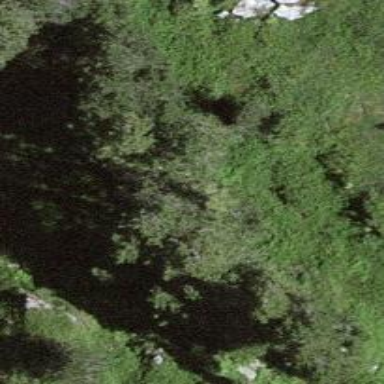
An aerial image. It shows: Area covered in scrub vegetation.